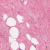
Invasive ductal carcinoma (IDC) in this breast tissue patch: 0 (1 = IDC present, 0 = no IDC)